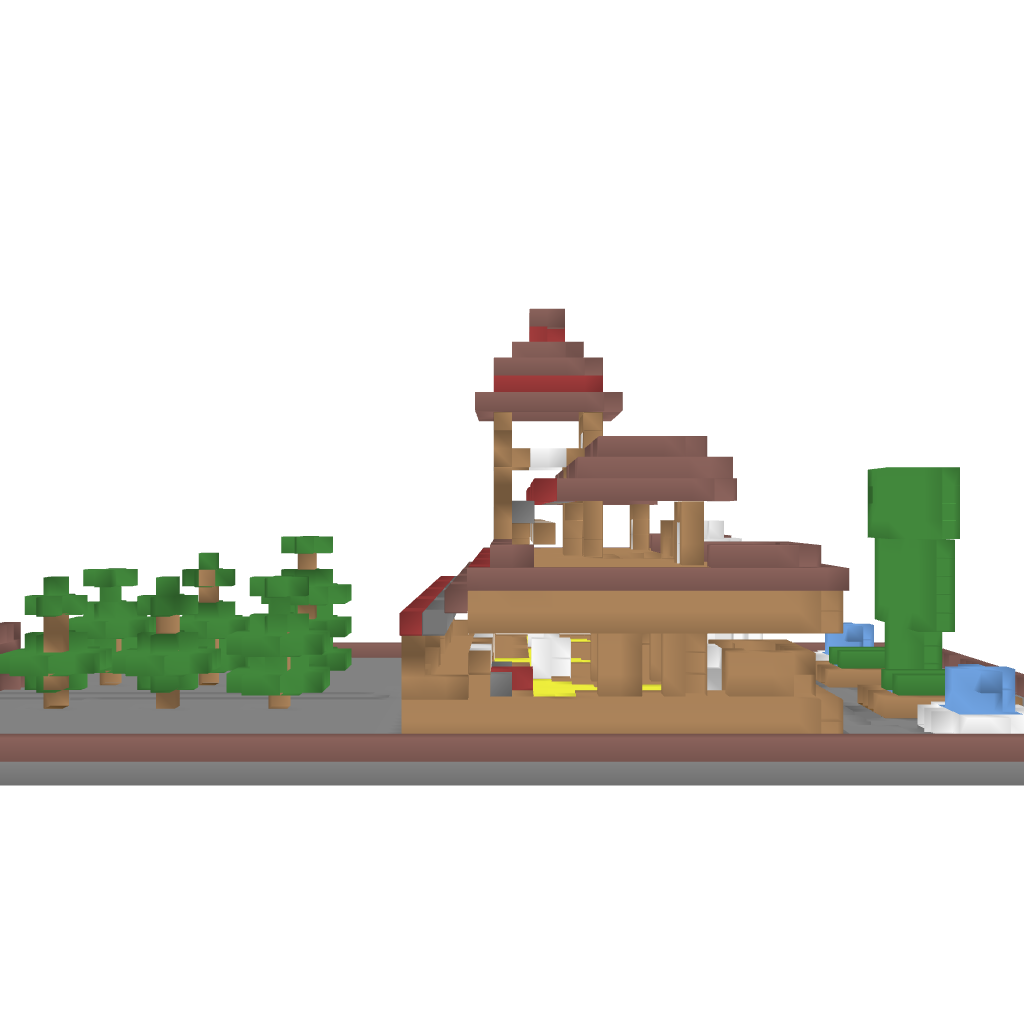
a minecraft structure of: Victorian Mansion House high quality